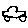
Label: car